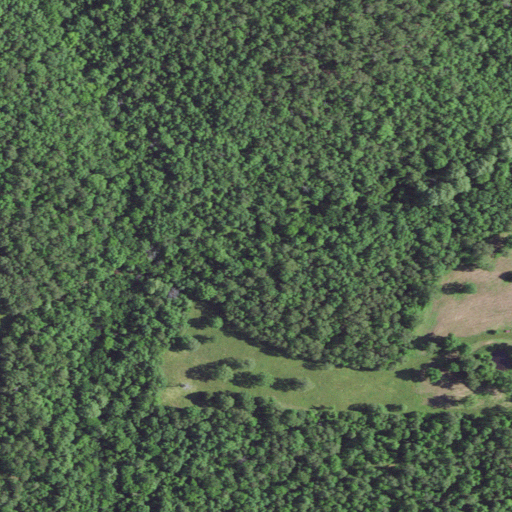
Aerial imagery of valley in Missouri named Watered Rock Hollow containing deciduous forest and pasture